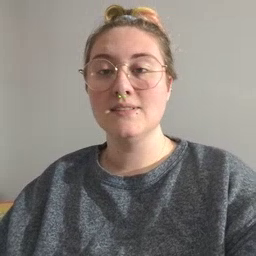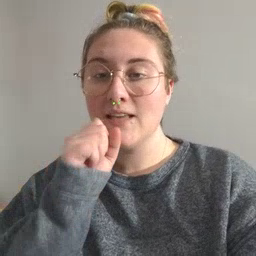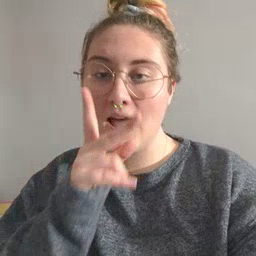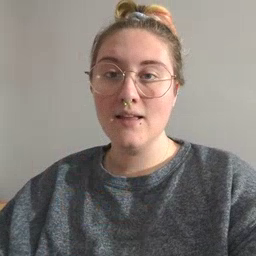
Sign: snack